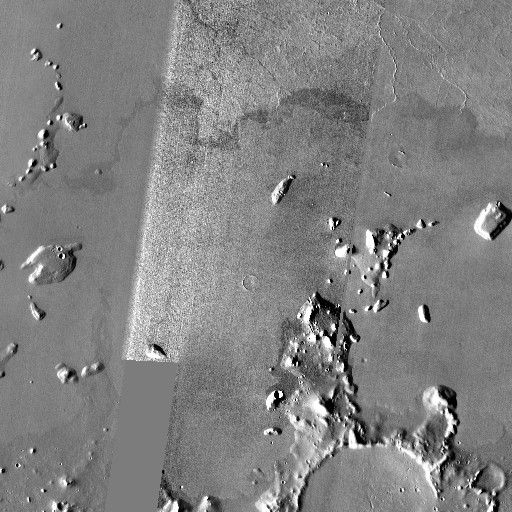
Crater classes present: Background, Other, Buried